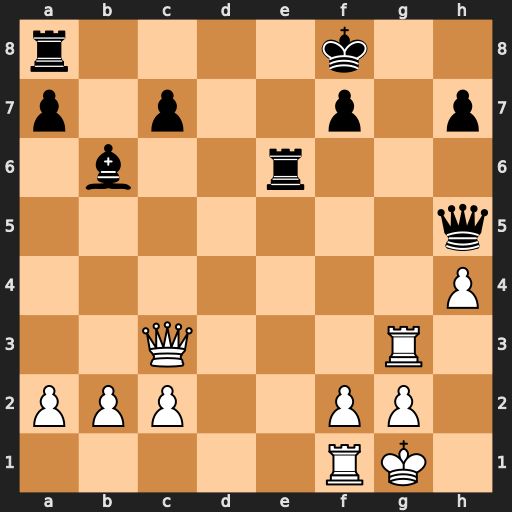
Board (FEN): r4k2/p1p2p1p/1b2r3/7q/7P/2Q3R1/PPP2PP1/5RK1
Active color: w
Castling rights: -
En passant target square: -
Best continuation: Qh8+ Ke7 Qxa8 Bxf2+ Rxf2 Re1+ Rf1 Qc5+ Kh2